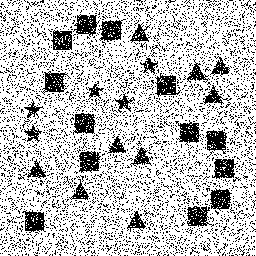
Squares: 13
Triangles: 9
Stars: 5
Total shapes: 27